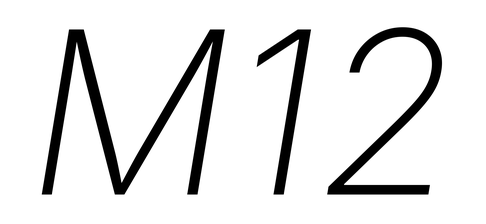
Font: Inter-Italic_ExtraLight_Italic